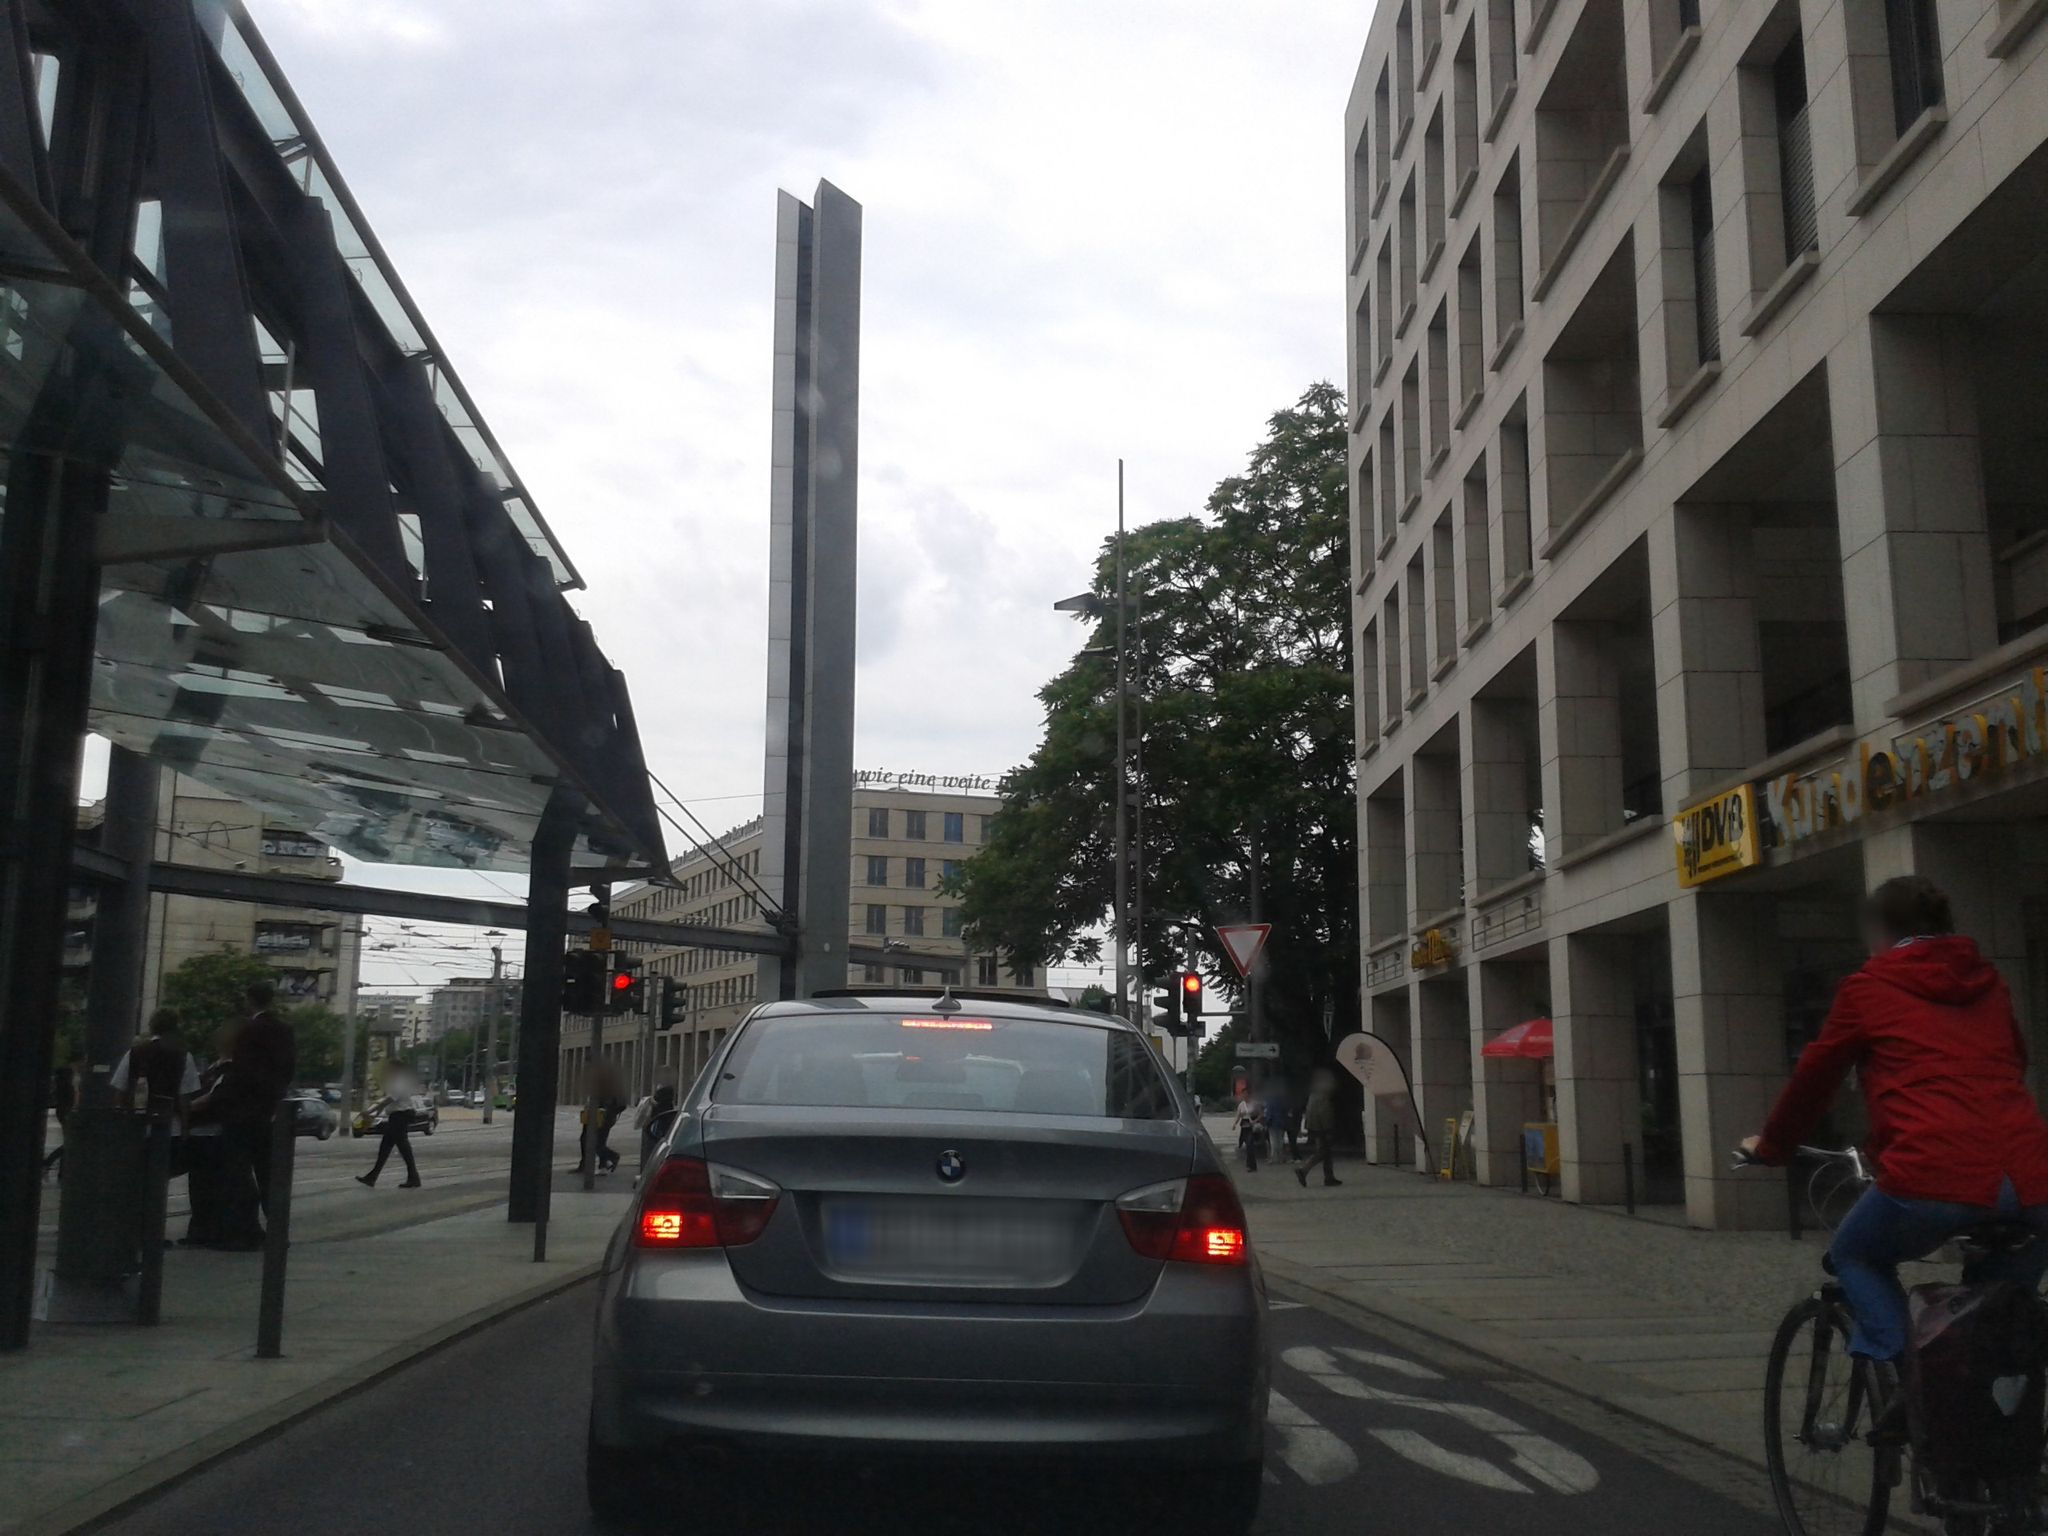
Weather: cloudy
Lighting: day
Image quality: good
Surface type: driving surface
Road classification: footway, service, pedestrian
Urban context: urban centre
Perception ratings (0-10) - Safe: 2.49, Lively: 6.57, Beautiful: 8.15, Boring: 3.44, Depressing: 4.89, Wealthy: 8.74